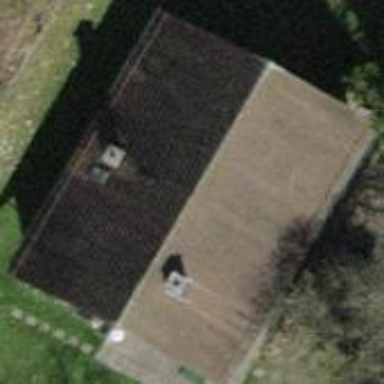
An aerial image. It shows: Building with tiled roof.